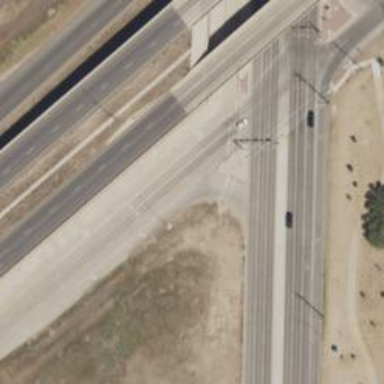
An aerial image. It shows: Motorway link.